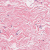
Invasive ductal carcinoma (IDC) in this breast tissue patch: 0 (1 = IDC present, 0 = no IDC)